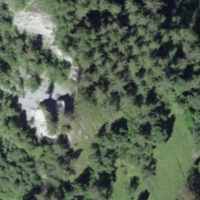
EUNIS habitat code: 43
Species observed at this site:
Platanthera bifolia